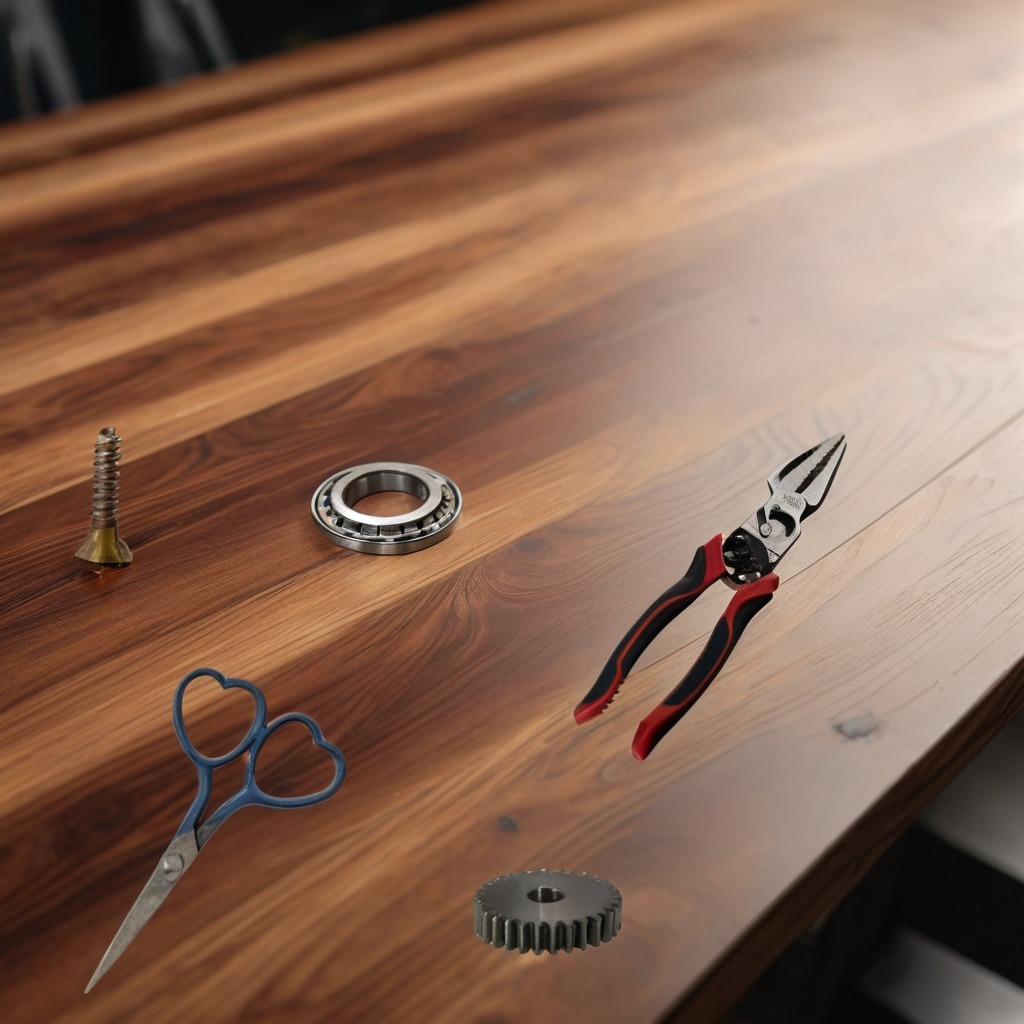
A metal ball bearing, a steel gear with teeth, a metal machine screw, a pair of pliers, and a pair of scissors are lying on a wooden table.